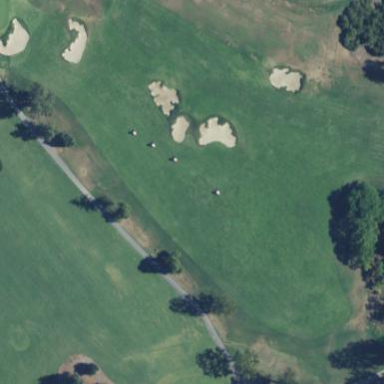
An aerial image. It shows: Golf fairway in the image.